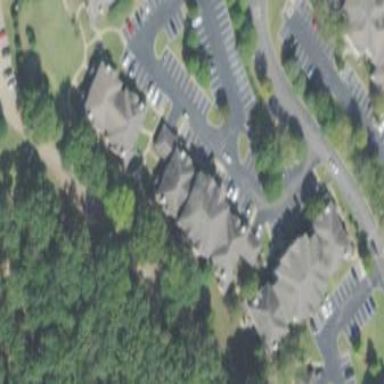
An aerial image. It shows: Image showing building with apartments.